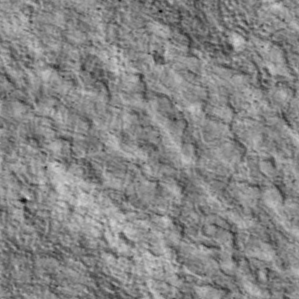
Label: non_frost